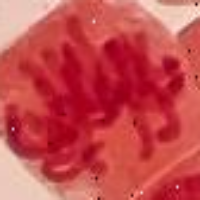
Label: metaphase